Interaction volume radius: 5 \u00c5
Interaction volume height: 35 \u00c5
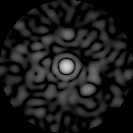
Disorder parameter: 0.8497